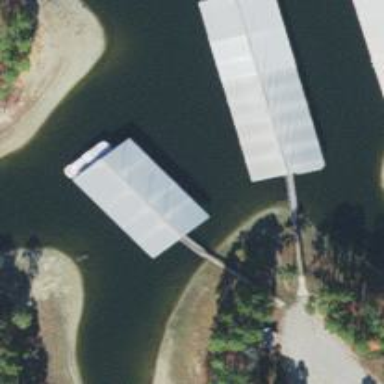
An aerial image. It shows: Building used for boat storage.